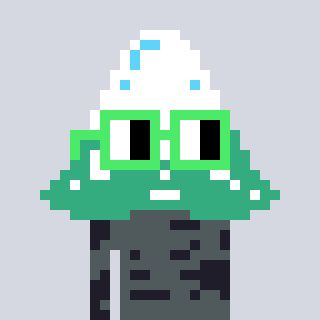
a pixel art character with square light green glasses, a snowy mountain-shaped head and a grayscale-colored body on a cool background